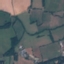
Land use / land cover class: Pasture